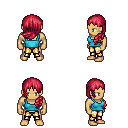
a pixel art fantasy rpg character, male body template, human, tanned skin, teal pirate shirt, gold greaves, ruby red left-swept hairstyle, four views (front, back, left, right), 2x2 character sprite sheet, small pixel art, hard edges, no anti-aliasing